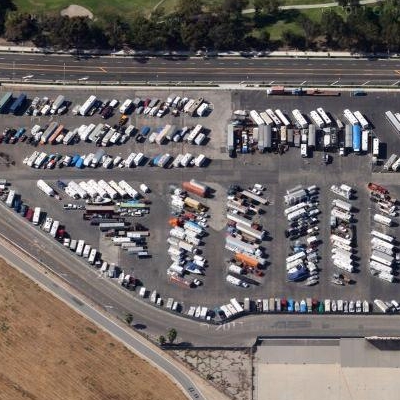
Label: gParking